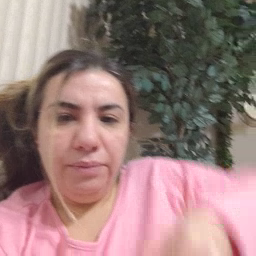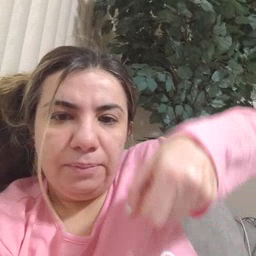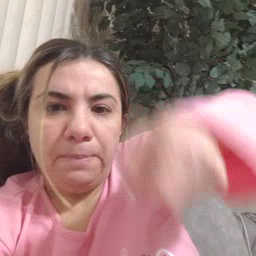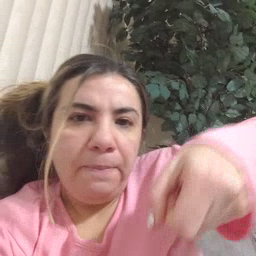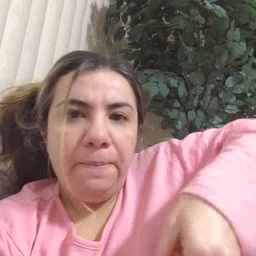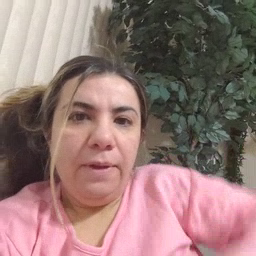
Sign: vacuum